Aerial crown-view tile of a tropical tree (Barro Colorado Island, Panama), acquired 20250124:
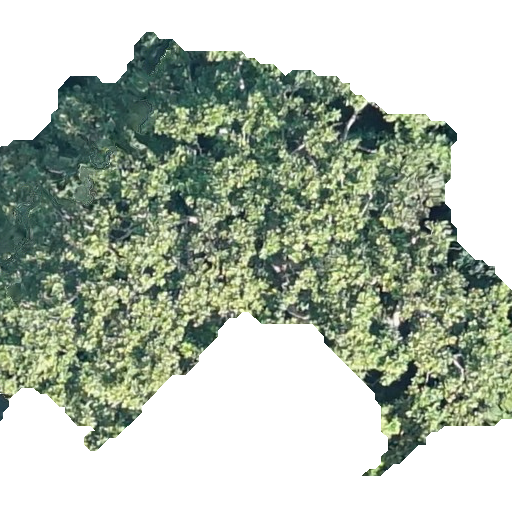
Species: Anacardium excelsum
GBIF accepted scientific name: Anacardium excelsum
Crown area: 247.203 m²